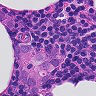
Metastatic tissue present: yes